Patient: sex M, age 58
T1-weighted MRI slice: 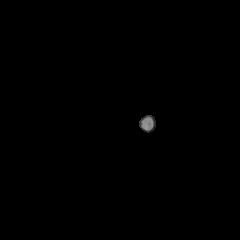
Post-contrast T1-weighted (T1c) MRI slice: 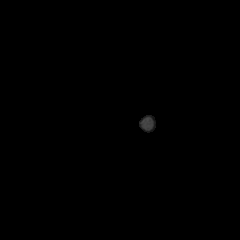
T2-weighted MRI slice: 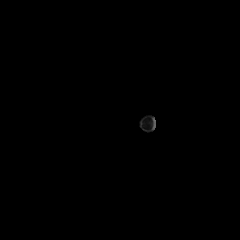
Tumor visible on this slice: no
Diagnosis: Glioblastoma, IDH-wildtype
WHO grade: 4